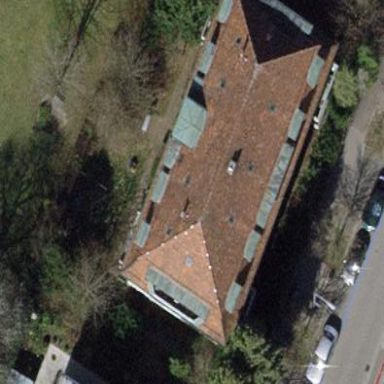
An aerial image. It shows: Building consisting of apartments with double saltbox roof shape.